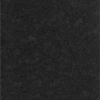
Label: dusty